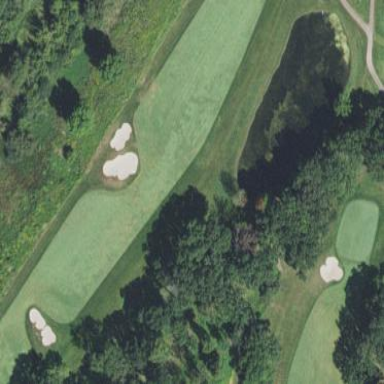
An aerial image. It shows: Golf fairway surrounded by grass.